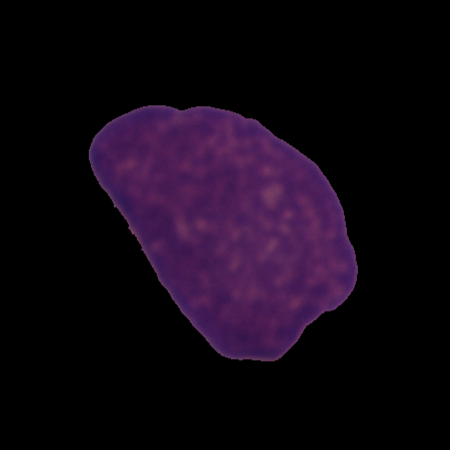
Label: cancer